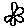
Label: flower